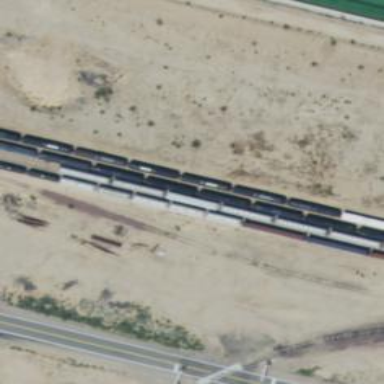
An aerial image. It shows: Railway siding with rails.